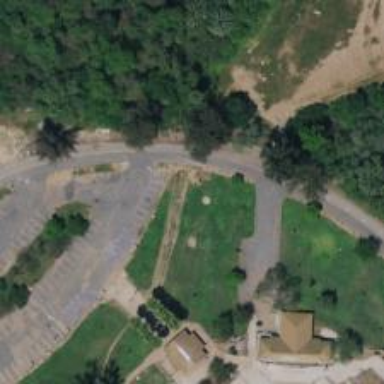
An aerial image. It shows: Disc golf course.